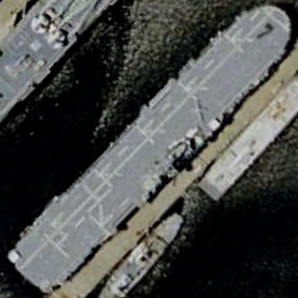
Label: assault